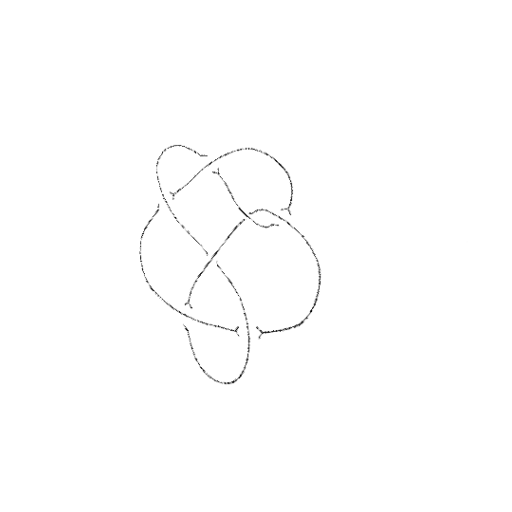
Crossing number: 7